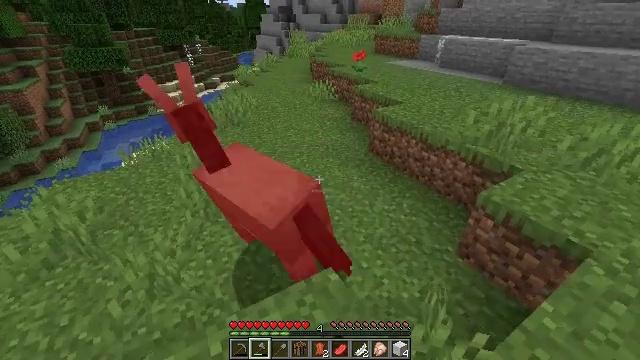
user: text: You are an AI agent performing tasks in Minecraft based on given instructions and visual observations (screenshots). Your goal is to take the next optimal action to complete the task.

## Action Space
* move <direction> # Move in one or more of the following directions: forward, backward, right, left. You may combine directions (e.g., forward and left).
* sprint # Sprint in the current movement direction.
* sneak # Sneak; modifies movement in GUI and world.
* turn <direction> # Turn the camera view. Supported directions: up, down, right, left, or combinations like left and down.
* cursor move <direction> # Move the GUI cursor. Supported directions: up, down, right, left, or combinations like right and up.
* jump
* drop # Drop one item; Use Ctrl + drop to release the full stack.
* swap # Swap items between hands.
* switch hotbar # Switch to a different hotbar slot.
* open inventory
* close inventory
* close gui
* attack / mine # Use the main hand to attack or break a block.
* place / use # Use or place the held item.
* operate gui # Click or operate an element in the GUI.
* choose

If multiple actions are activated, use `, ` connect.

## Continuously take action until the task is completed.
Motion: motion action
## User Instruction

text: Hunt animals.
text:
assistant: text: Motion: attack / mine